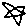
Label: star